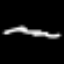
Label: squiggle